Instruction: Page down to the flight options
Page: flights
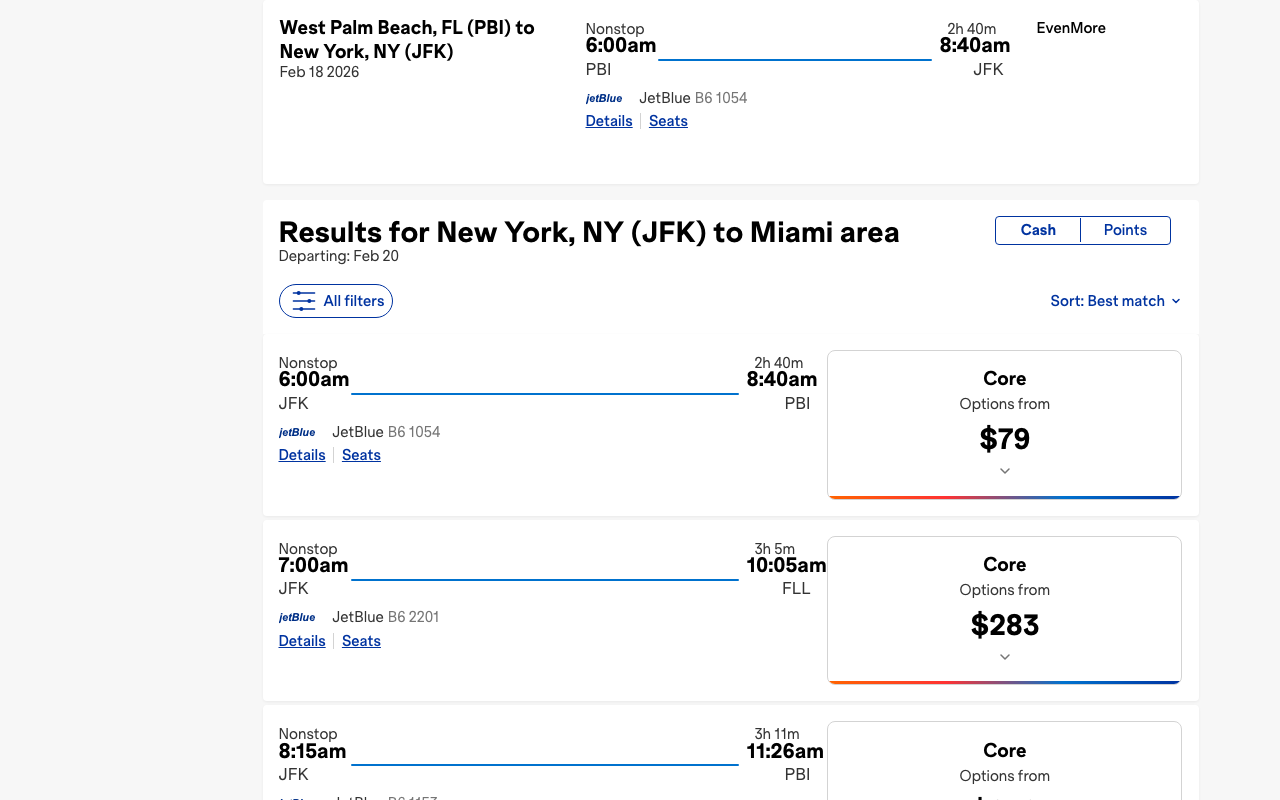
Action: scroll